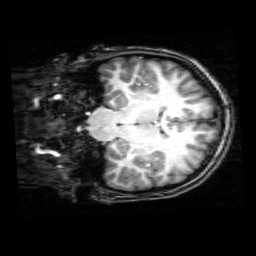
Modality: T1w
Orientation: coronal
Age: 21
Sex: female
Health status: healthy
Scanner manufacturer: philips
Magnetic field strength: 3 T
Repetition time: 0.008 s
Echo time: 0.0037 s